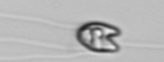
Label: flagellate_morphotype1